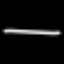
Label: line